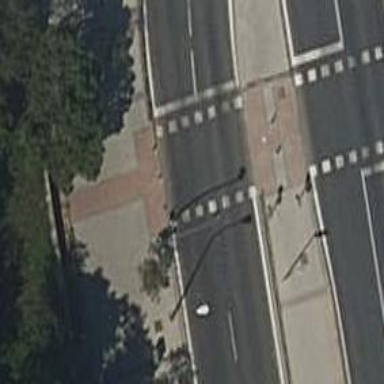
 there are traffic signals and zebra crossing."